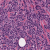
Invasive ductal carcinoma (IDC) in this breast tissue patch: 1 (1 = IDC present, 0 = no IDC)